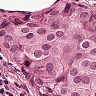
Metastatic tissue present: yes